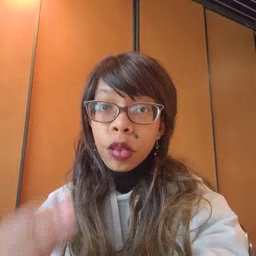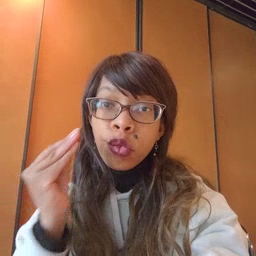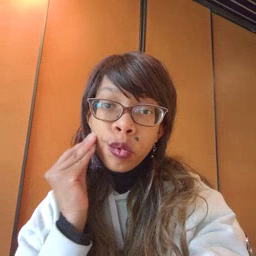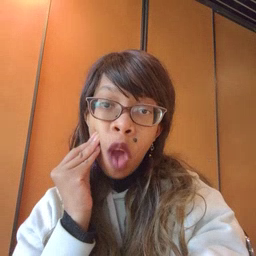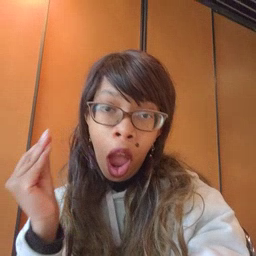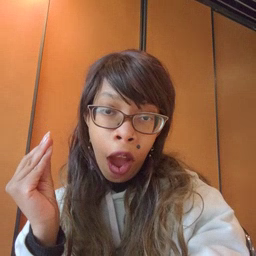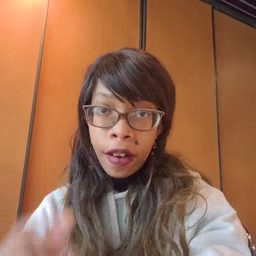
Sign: kiss